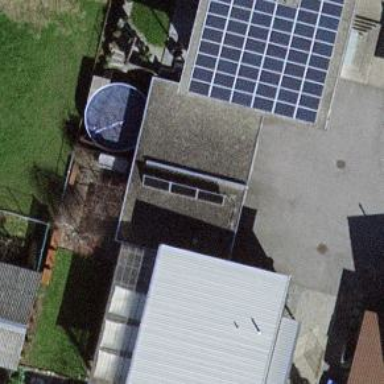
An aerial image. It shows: Garage with flat gray gravel roof.